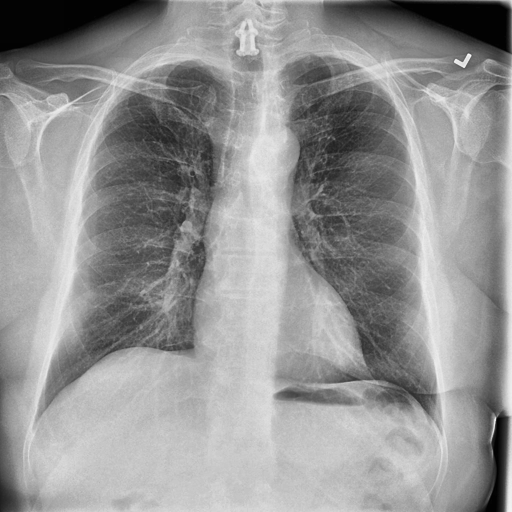
Finding: NORMAL